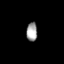
Tissue: lung
Cell type: Fibroblasts
Senescence score: 0.5815
Nuclear area (px): 200
Mean DAPI intensity: 161.205